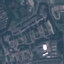
Land use / land cover class: Residential